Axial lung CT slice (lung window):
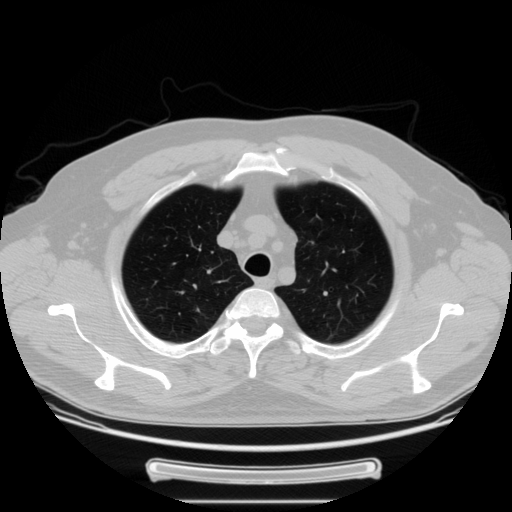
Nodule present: no